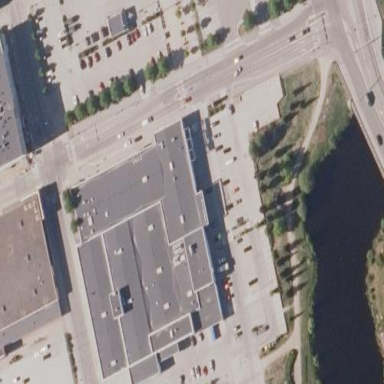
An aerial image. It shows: Retail building.